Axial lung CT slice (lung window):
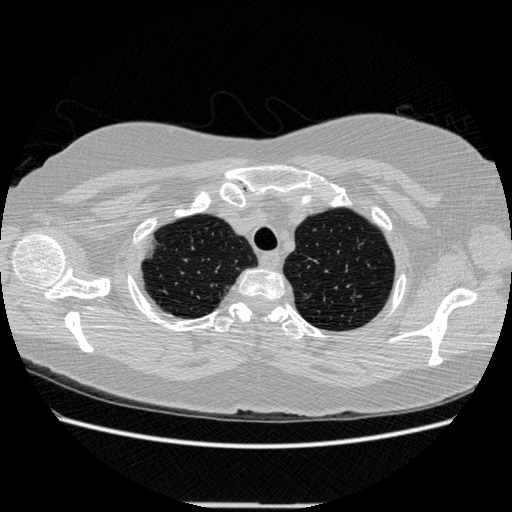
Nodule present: no